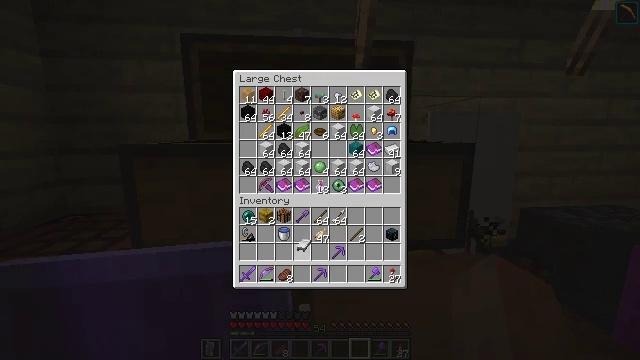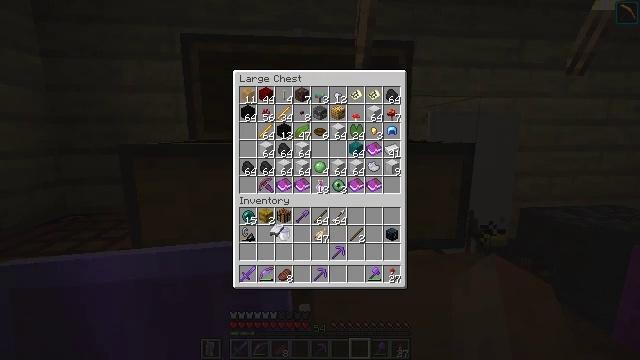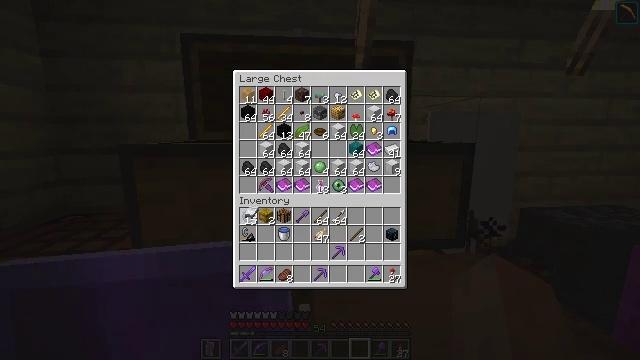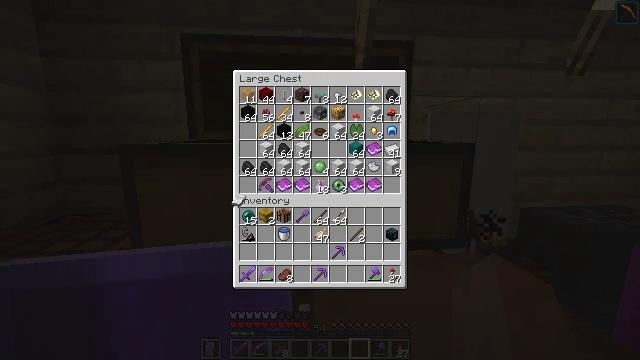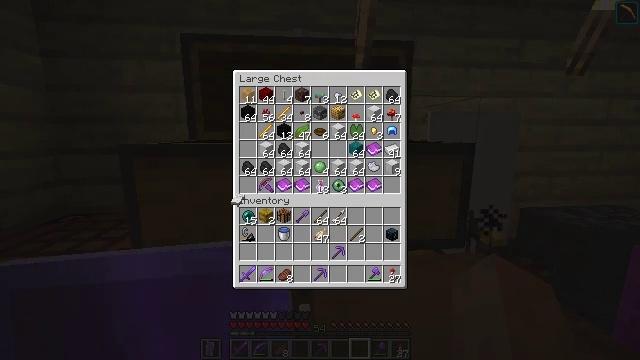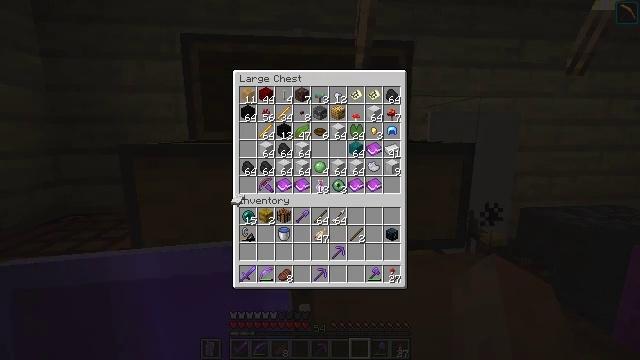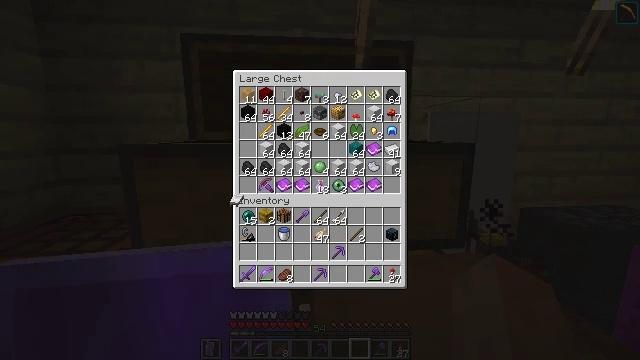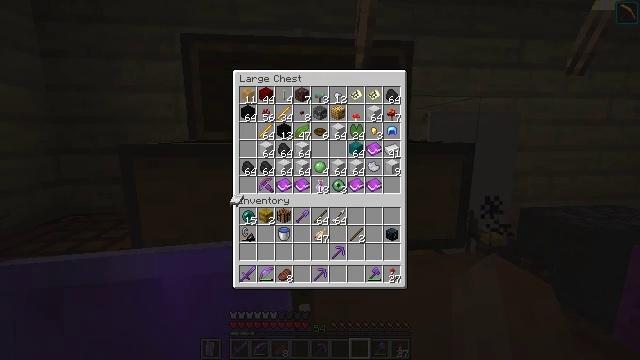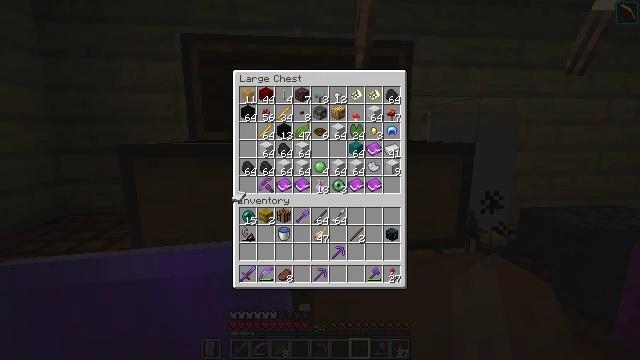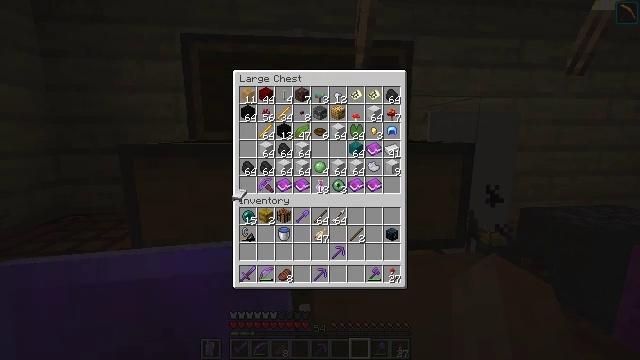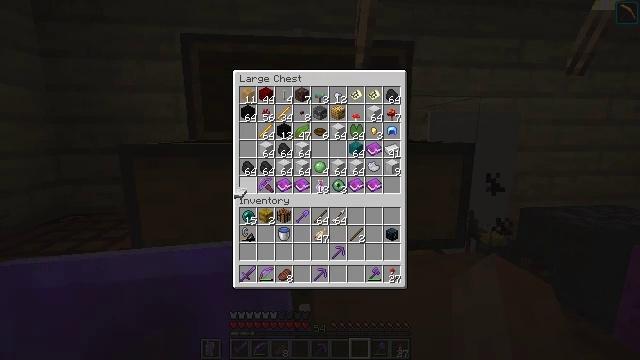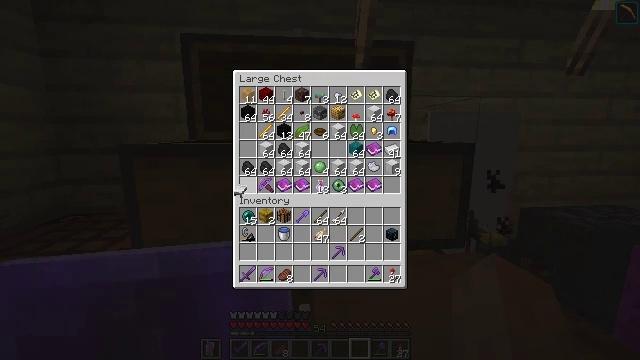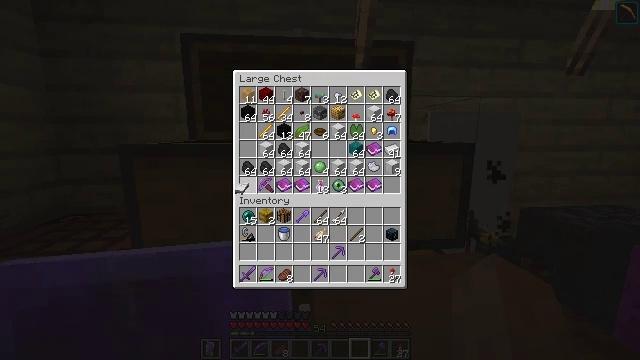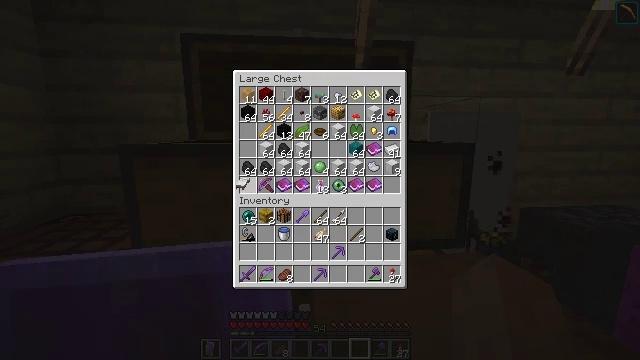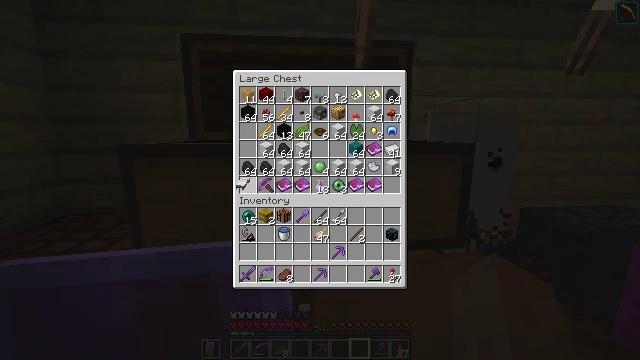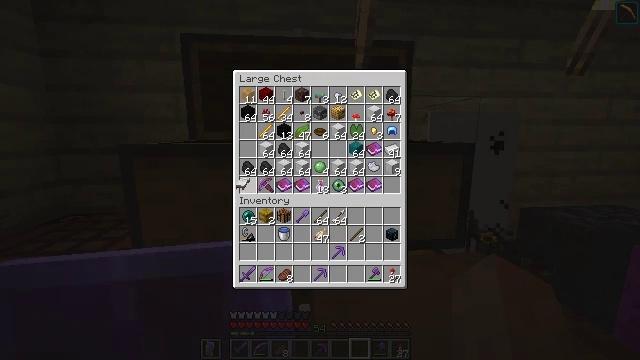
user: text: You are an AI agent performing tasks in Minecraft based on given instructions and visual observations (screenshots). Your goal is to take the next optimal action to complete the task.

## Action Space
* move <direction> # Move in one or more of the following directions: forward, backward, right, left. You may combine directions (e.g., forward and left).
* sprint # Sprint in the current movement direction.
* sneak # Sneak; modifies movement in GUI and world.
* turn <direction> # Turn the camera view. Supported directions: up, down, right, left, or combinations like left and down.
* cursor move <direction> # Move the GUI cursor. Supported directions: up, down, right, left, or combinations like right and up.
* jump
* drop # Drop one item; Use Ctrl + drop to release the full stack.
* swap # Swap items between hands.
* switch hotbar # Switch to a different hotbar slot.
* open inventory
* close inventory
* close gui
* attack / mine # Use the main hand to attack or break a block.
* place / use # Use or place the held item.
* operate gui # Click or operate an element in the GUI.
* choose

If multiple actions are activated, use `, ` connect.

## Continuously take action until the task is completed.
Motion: motion action
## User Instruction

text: Utilize the crafting table to make paper.
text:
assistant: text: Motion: turn left and up
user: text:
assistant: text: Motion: turn left and up
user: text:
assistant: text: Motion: turn left and up
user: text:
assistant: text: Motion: no_op
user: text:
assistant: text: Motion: no_op
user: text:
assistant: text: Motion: no_op
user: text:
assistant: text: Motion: no_op
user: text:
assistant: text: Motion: no_op
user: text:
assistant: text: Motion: no_op
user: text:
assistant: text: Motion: no_op
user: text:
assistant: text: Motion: no_op
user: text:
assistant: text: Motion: no_op
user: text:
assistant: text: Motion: no_op
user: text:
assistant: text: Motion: no_op
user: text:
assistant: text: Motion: no_op
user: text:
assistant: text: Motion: attack / mine
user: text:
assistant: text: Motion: attack / mine
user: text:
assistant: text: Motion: attack / mine
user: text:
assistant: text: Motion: no_op
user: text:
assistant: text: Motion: no_op
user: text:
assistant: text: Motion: no_op
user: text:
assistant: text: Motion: no_op
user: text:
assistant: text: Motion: no_op
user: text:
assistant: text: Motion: no_op
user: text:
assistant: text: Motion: no_op
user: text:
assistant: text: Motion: no_op
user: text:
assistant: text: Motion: no_op
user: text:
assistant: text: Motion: no_op
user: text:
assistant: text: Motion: no_op
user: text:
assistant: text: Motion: no_op